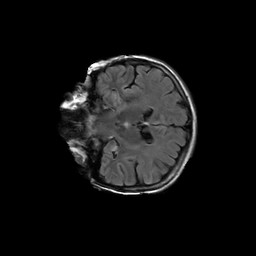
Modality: FLAIR
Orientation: coronal
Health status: ill
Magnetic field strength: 3 T